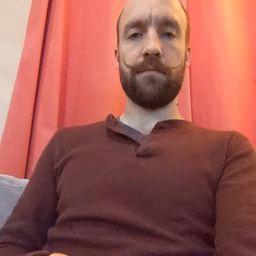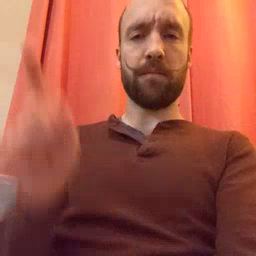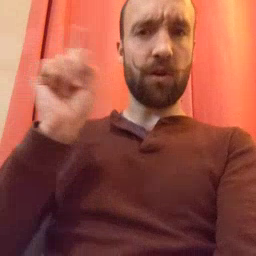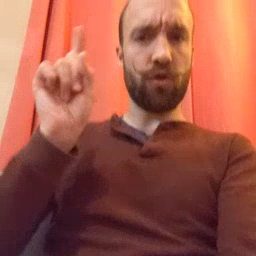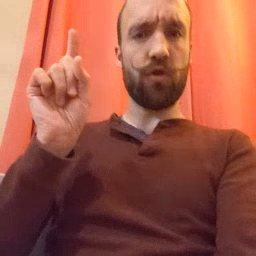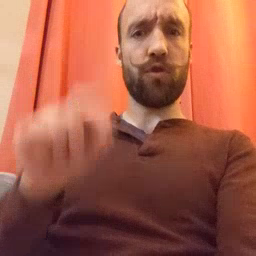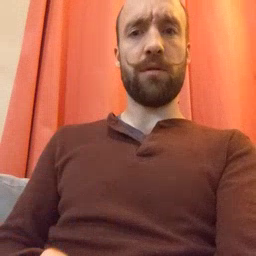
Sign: where